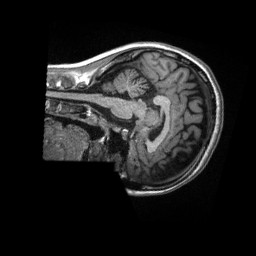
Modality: T1w
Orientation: sagittal
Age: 39
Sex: female
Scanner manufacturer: siemens
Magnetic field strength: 3 T
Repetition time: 2.3 s
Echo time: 0.00288 s